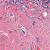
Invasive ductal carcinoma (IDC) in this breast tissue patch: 0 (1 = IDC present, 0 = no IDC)